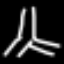
Label: The Eiffel Tower